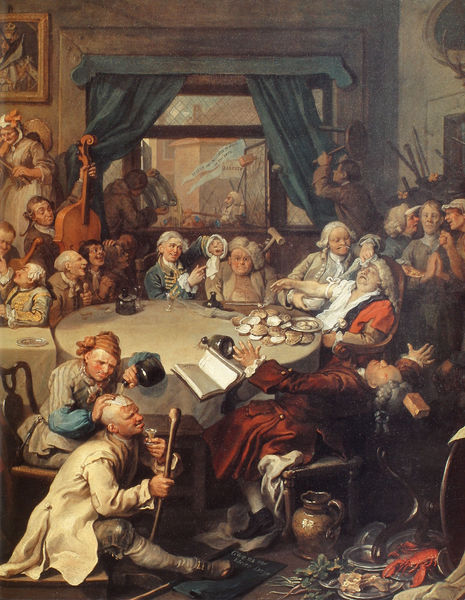
Titel: The Election
Künstler: William Hogarth
Institution: The Trustees of Sir John Soane’s Museum
Schlagwörter: blau, gemälde, mann, menschen, sitzen, fenster, frau, getränk, glas, männer, reden, stuhl, tisch, rot, alkohol, betrunken, feiern, gelage, getränke, saufen, trinken, wand, bild, innenraum, tischtuch, vorhang, interieur, familie, bass, musik, musiker, genre, kinder, stock, chaos, krug, perücke, wohnzimmer, cello, stab, fahne, hocker, musizieren, hummer, narr, narren, buch, revolution, tupfen, menschenmenge, fisch, singen, hammer, fressen, trunkenheit, austern, schlagen, verrückt, wirtshaus, auster, unordnung, perrücke, rundtisch, schnaps, besoffen, umfallen, besäufnis, irre, schweiss, sprichwörter, ffenster, wirtshausszene, völlerei, 19. jahrhundert, 1660, vorhalng, lärmen, narretei, saufere3i, sauferei, kuppelei